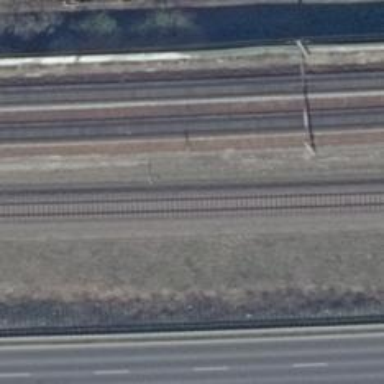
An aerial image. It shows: Solitary milestone along the railway.